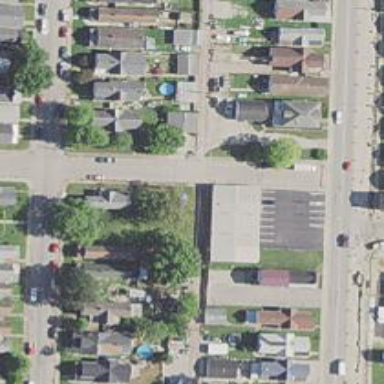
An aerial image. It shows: Alley classified as service road.